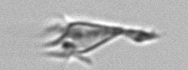
Label: Paratontonia_gracillima